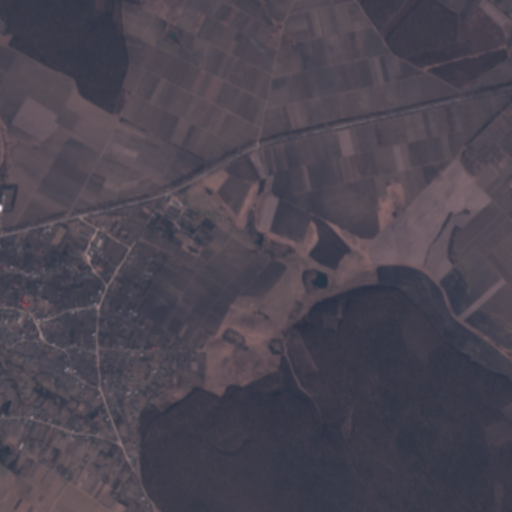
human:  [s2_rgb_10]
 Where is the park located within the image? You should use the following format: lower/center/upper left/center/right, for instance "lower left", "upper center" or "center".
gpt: The park is located in the lower left of the image.
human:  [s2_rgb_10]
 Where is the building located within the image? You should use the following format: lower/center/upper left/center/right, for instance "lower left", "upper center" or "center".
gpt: There is no building in the image.